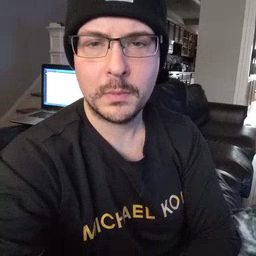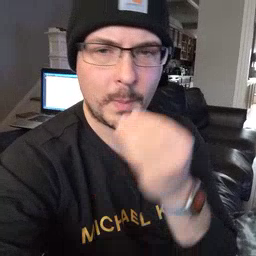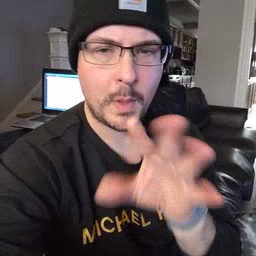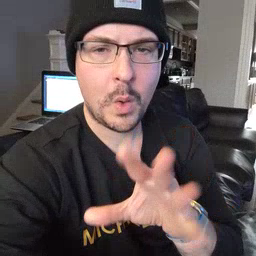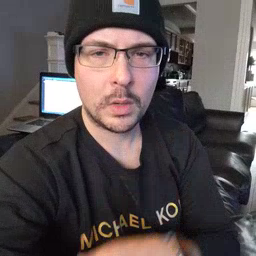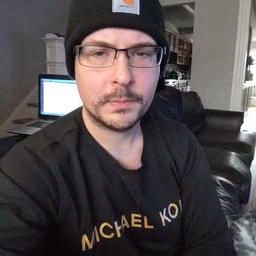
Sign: blow